Question: I have a button in my Matlab GUI to open up an axes plot in a new figure, here is my code:
'''
fig=figure;
set(fig, 'Position', [100, 100, 1049, 895]);
h=handles.axes2;
copyobj(h,fig);
set(gca,'units','pix')
set(gca,'units','norm')
'''
However, the axes is quite small in the new figure:

But when I try to add this line at the bottom of the previous code:
'''
set(gca,{'Position',[100, 100, 1049, 895]}); % [left bottom right top]
'''
nothing changes... I have tried changing the numbers as well but the axes does not get resized...
Can anyone tell me what I'm doing wrong?
Thanks
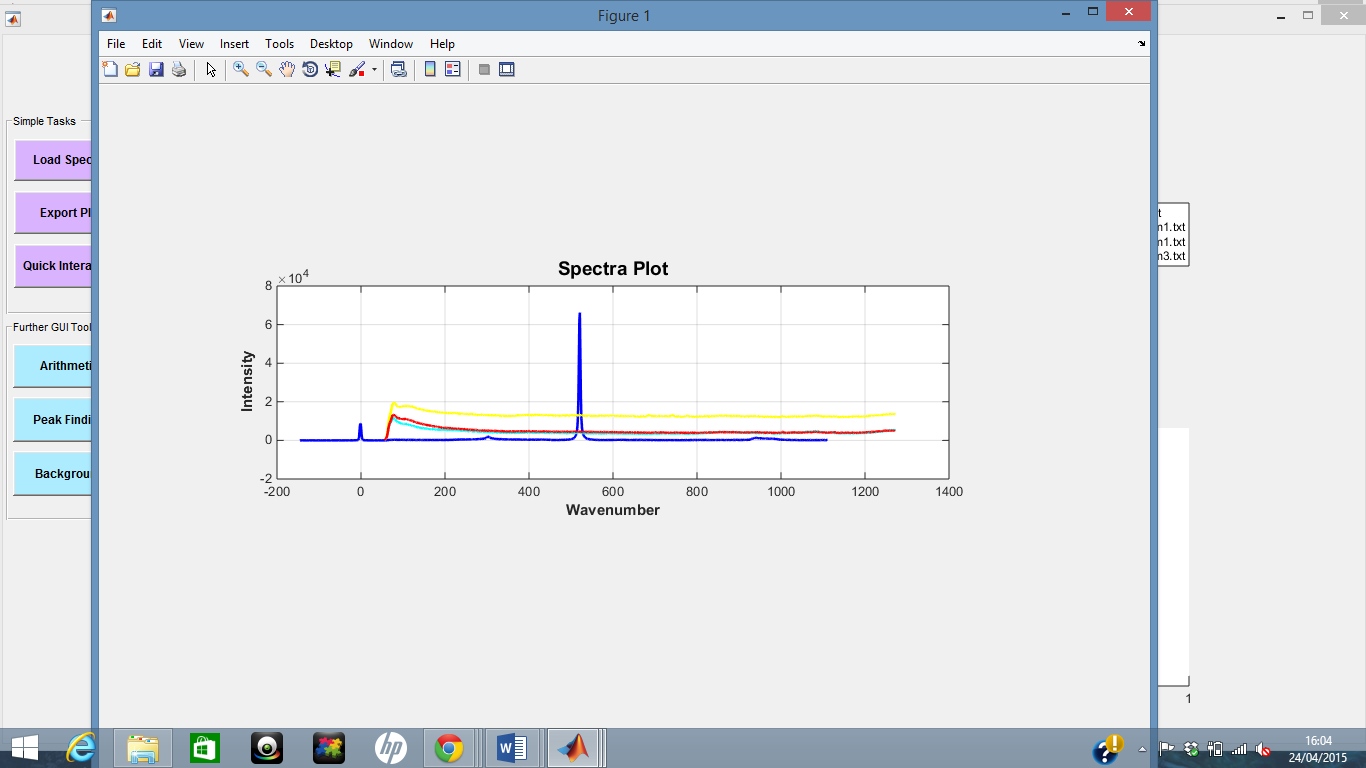
Answer: Use axis command :
'''
% whatever code you have
plot(x,y,'-o');
% now add limits for the axisX and axisY
% that combined with the position limit should zoom your picture automatically
% x1, x2, y1, y2 should be actual values like 0.5, 1, -4 etc. whatever you find appropriate
% if it doesnt zoom as you expect - remove the Position setting and see how it looks.
axis([x1 x2 y1 y2]);
'''
for more info see example from the matlab site: <URL>